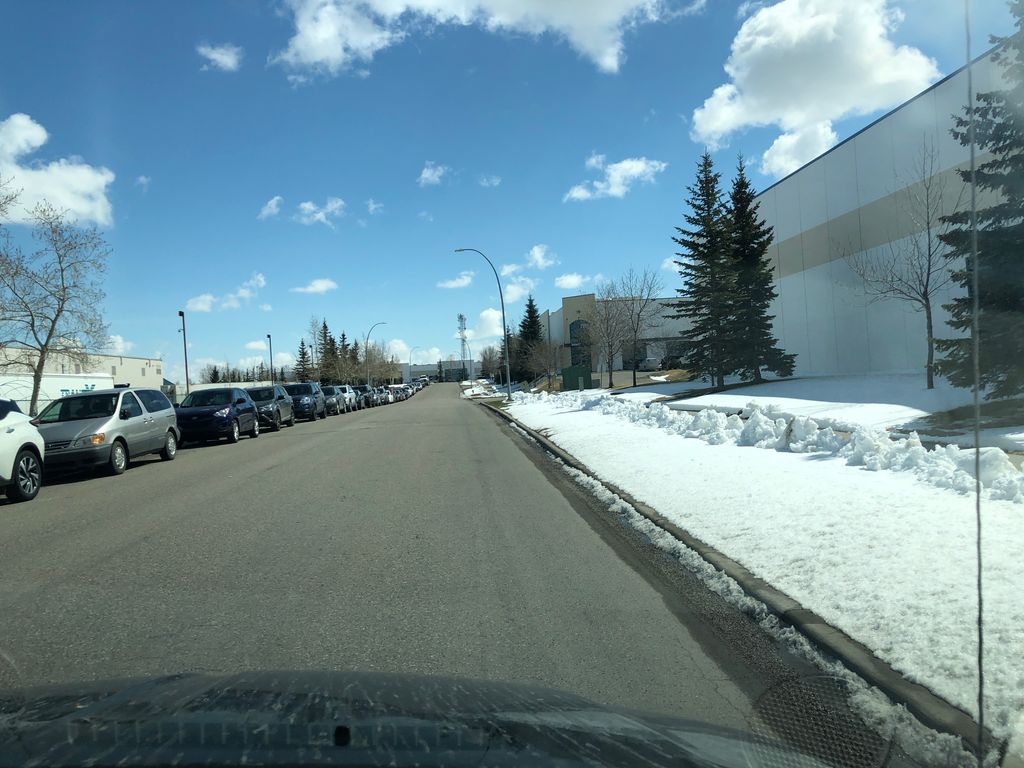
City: calgary